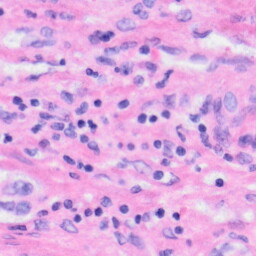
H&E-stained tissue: Liver